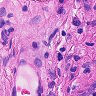
Metastatic tissue present: no